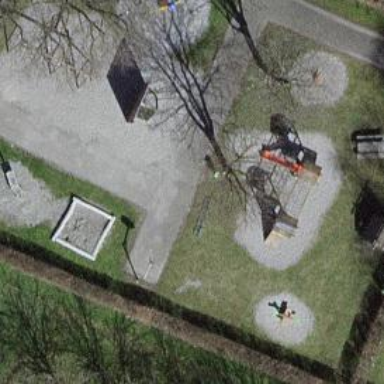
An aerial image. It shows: Playground area for leisure activities on the land.